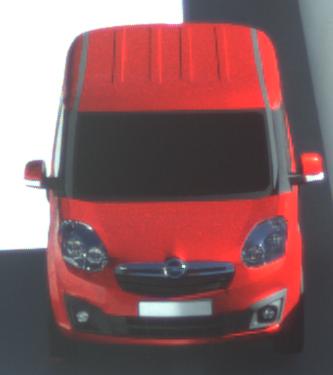
Make: Opel
Model: Combo Combi L1H1 1.4
Detailed model: Combo (D) Combi
Model produced from: 2012/01
Model produced until: 2013/11
Doors: 5
Color: red
Road condition: wet road
Daytime: morning or afternoon
Contrast: high contrast